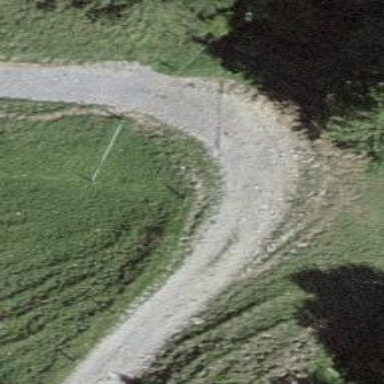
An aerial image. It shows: Track road with grade2 track type. It is groomed for classic skiing and is primarily used for hiking.